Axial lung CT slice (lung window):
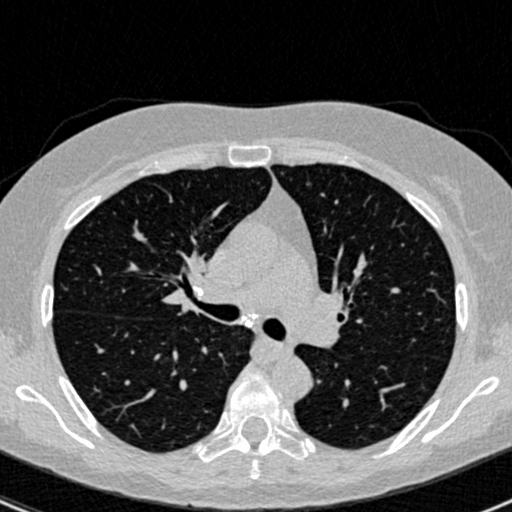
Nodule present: no